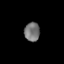
Tissue: lung
Cell type: Epithelial cells
Senescence score: 0.2317
Nuclear area (px): 288
Mean DAPI intensity: 115.177